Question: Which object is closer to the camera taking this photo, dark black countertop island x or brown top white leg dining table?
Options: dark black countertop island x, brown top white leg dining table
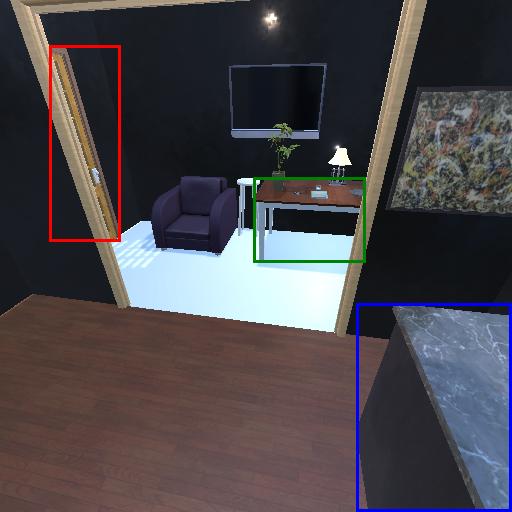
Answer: dark black countertop island x